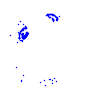
Particle: kaon